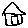
Label: house